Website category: sports
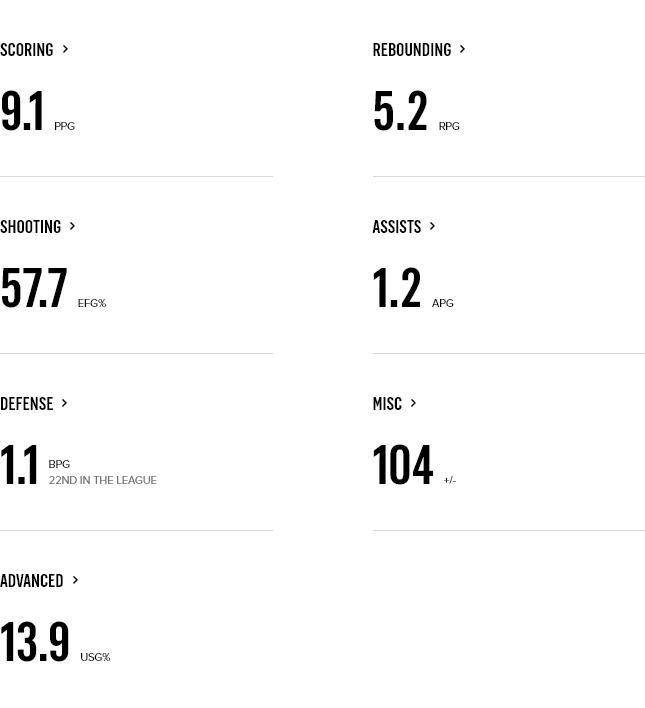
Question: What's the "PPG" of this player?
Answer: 9.1

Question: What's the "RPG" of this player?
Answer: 5.2

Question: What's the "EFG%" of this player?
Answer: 57.7

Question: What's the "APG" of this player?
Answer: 1.2

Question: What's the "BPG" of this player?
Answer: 1.1

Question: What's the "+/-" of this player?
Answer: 104

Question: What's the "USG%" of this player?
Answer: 13.9

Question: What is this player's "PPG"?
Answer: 9.1

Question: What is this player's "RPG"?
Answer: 5.2

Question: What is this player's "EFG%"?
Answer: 57.7

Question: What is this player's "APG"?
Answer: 1.2

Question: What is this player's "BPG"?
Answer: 1.1

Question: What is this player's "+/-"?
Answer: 104

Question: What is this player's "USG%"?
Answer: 13.9

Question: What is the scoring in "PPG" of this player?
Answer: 9.1

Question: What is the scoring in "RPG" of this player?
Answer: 5.2

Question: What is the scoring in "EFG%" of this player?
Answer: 57.7

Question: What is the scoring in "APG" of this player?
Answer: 1.2

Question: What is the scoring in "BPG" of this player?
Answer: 1.1

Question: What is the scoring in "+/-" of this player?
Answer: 104

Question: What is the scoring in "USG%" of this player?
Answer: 13.9

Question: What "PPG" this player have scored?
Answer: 9.1

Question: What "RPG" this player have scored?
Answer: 5.2

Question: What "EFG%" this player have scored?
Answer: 57.7

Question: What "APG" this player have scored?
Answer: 1.2

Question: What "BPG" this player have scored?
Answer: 1.1

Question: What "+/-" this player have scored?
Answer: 104

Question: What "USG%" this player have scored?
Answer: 13.9

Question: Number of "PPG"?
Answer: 9.1

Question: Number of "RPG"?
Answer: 5.2

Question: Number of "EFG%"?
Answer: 57.7

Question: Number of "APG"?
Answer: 1.2

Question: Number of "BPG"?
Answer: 1.1

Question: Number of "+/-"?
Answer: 104

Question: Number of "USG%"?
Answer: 13.9

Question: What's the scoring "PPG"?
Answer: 9.1

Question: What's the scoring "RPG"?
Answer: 5.2

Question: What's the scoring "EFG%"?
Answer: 57.7

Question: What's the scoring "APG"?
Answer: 1.2

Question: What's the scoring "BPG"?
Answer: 1.1

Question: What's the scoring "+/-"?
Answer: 104

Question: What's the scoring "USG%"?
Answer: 13.9